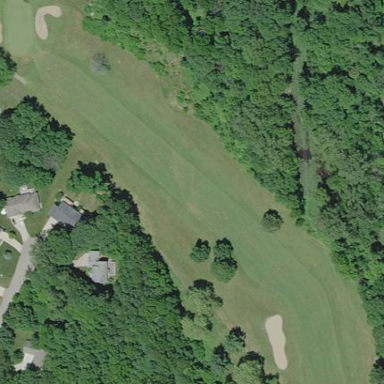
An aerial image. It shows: Grassy area serving as fairway for golf.